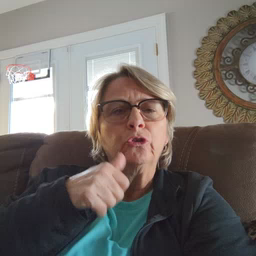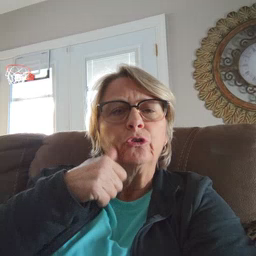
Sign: girl